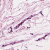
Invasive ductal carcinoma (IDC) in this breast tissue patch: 0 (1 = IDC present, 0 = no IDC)